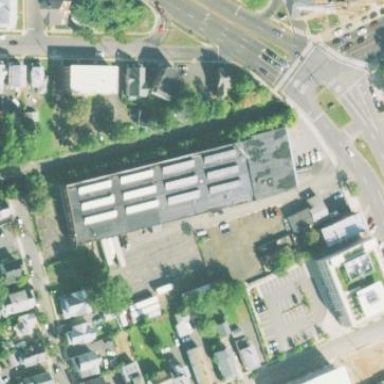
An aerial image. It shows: Commercial building.